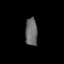
Tissue: skin
Cell type: Epithelial cells
Senescence score: 0.8923
Nuclear area (px): 327
Mean DAPI intensity: 107.349